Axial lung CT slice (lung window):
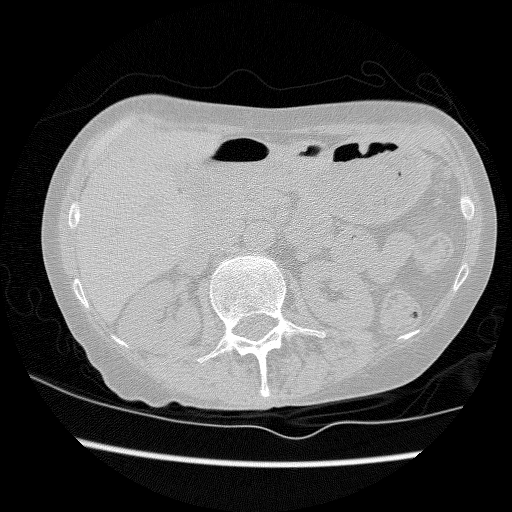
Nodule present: no